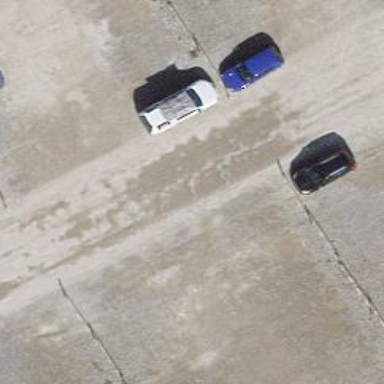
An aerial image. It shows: Dirt parking aisle designated as service road.